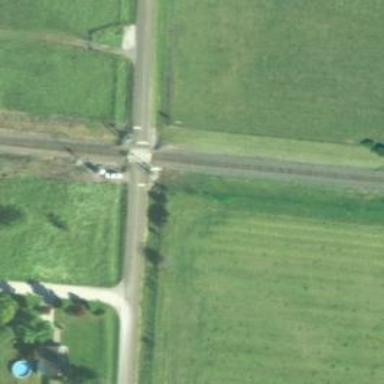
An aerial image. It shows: Level crossing along the railway.